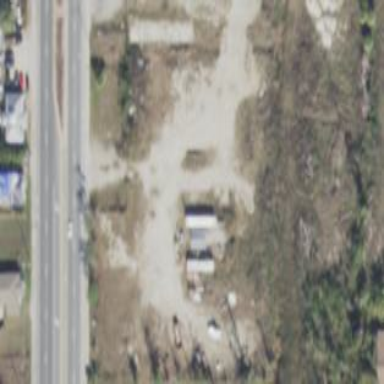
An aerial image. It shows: Scrap yard located in industrial area.